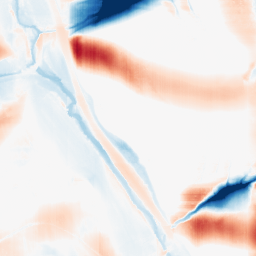
Category: morphological
Decomposition family: morphological_square
Decomposition parameters: operation: average
size: 50
Upsampling method: cubic_catmull_rom
Upsampling parameters: scale: 8
Upsampling scale: 8